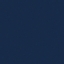
Land use / land cover: SeaLake